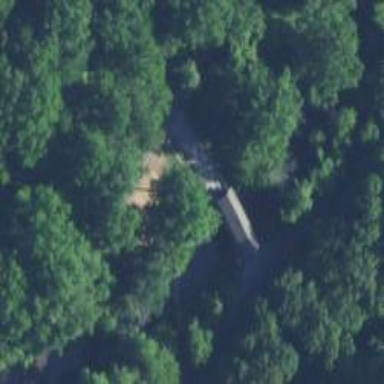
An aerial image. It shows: Covered bridge on residential road.